Question: I'm going to use Joomla K2 component as a directory system only, So just show Extra-Fields in front-end contents.
Therefore in the K2 item submission form which is available to registered users, I tend to remove all further inputs (including content tab and its huge textarea for writing post, attachment tab, title input, publish radio buttons and so on) and keep extra-fields' inputs only. I tried to do this through k2 template overriding by hiding those inputs using CSS or HTML however it's not a good idea because users are still able to show and see hidden stuff by set display to normal via browsers' developer tools.
Also it isn't possible to achieve this purpose by put those fields in an always false PHP condition since some inputs need to have at least one value, It seems.
Below is the default layout of K2 submission form in user section, Red areas are those I want to make them removed and inactive:

And here's the source of default layout:
<URL>
By hiding category input from users, I also need to set a predefined category which all contents that users submit would apply to it and Extra-fields related to that category are shown to users in submission form.
Is there any way to define a value in template overriding files and hide its related field completely? (It's better to be by variable but constant would work too). I would need it to Auto title assignment for item submitted by users too (However it's not as necessary as
other things)
What's the workaround to this all?
Regards
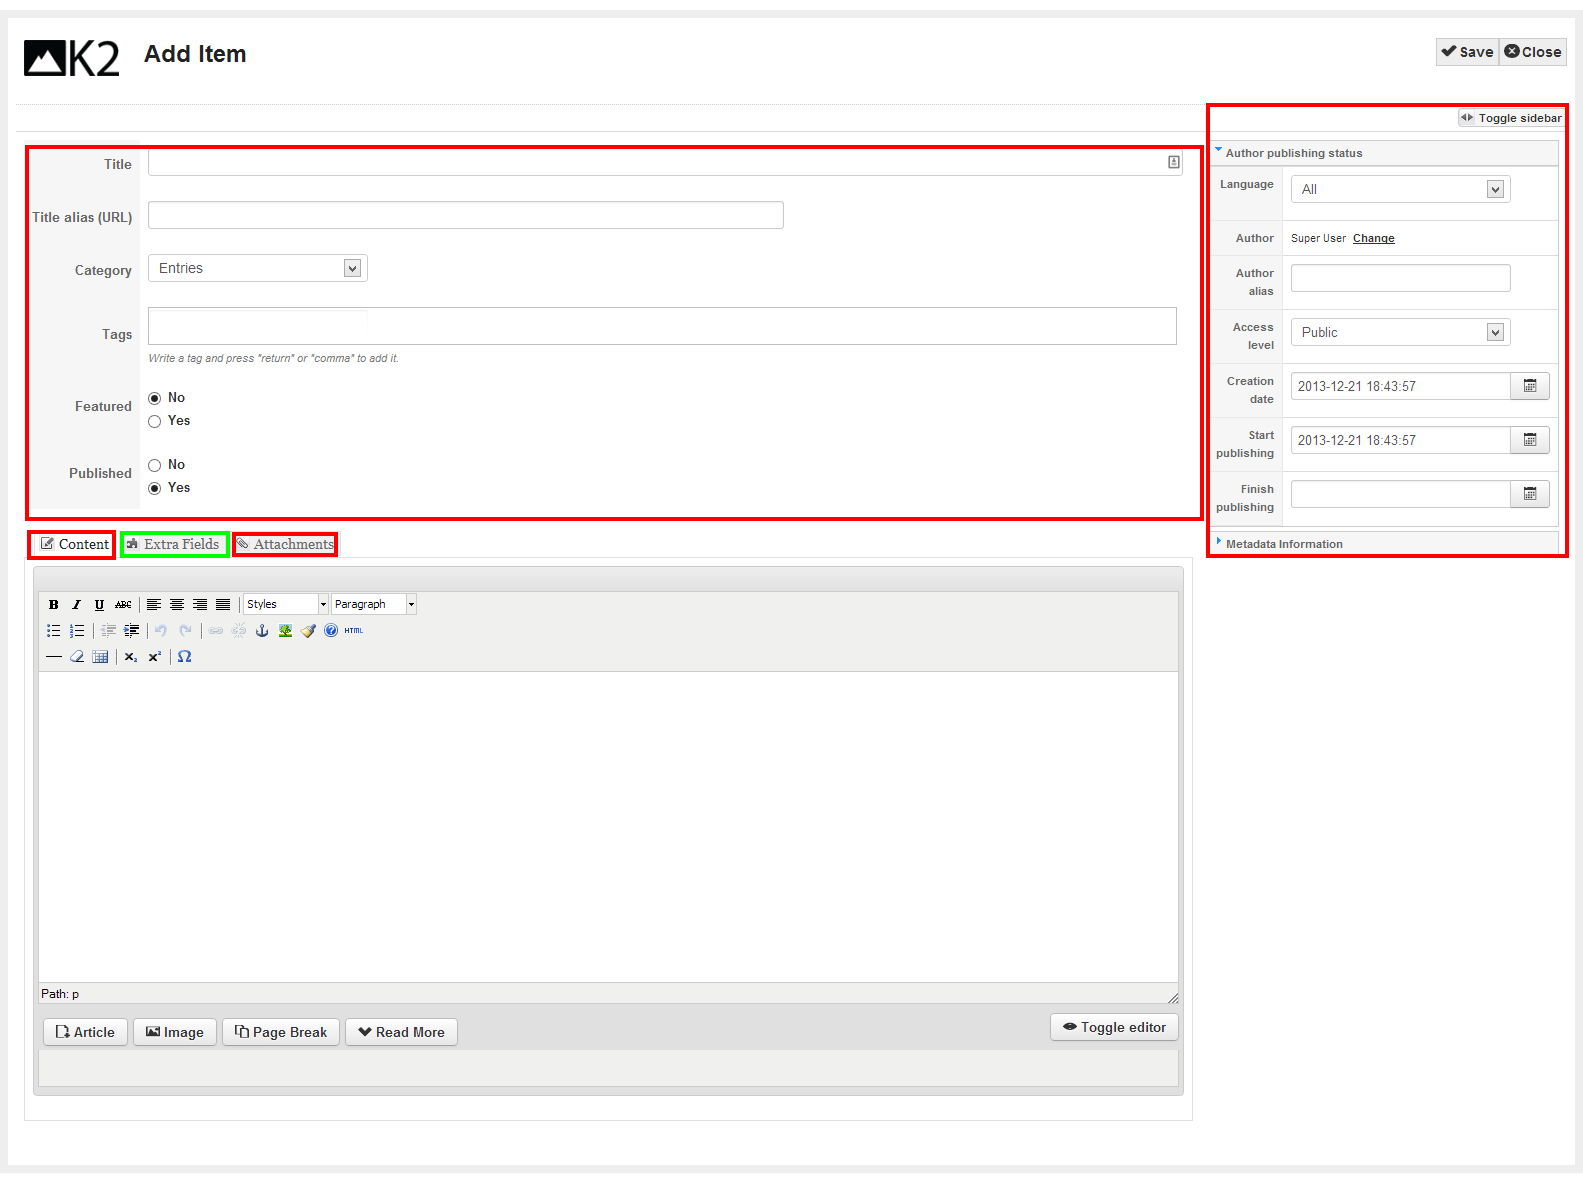
Answer: I know this question is old but this is my idea, I did something similar, not exactly the same.
Because you can't submit the form if you remove the required fields like Category or Title, you can put a hidden INPUT field with a random value, as long as it is not empty value. In your override file templates/YOUR TEMPLATE/html/com_k2/default/itemform.php instead of showing category selection:
'''
<tr>
<td class="adminK2LeftCol">
<label><?php echo JText::_('K2_CATEGORY'); ?></label>
</td>
<td class="adminK2RightCol">
<?php echo $this->lists['categories']; ?>
</td>
</tr>
'''
You use something like this
'''
<input type="hidden" id="catid" name="catid" value="-1">
'''
Yes naughty users can use Firebug to put their values in that INPUT, but you still can build a plugin and listen to onBeforeK2Save event then set your default value of category to your own value (0, 1 , 2 anything) before saving the content to database. By using this way, you can generate title for your K2 item too.
'''
<?php
defined('_JEXEC') or die ;
JLoader::register('K2Plugin', JPATH_ADMINISTRATOR.'/components/com_k2/lib/k2plugin.php');
class plgK2MyExample extends K2Plugin
{
var $pluginName = 'myexample';
var $pluginNameHumanReadable = 'My Example K2 Plugin';
function onBeforeK2Save(&$item, $isNew)
{
$item->catid = 10000;
$item->title = 'my own title';
}
}
'''
Check the example plugin here: <URL>.
onBeforeK2Save is called in administrator/components/com_k2/models/item.php ("save" function).